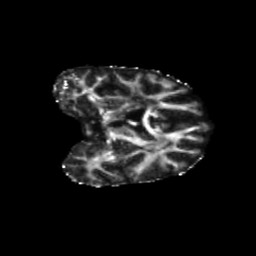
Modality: FA
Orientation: coronal
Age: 50
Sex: female
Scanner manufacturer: siemens
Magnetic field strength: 3 T
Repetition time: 5.47 s
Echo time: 0.0854 s